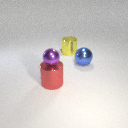
large red metal cylinder to the left of large yellow metal cylinder